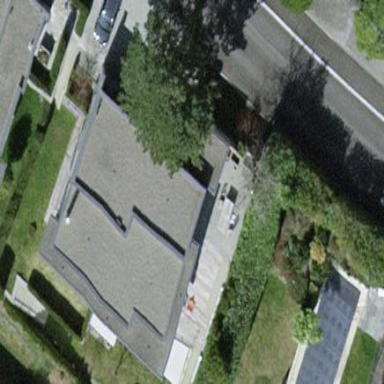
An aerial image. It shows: View of roof of building.